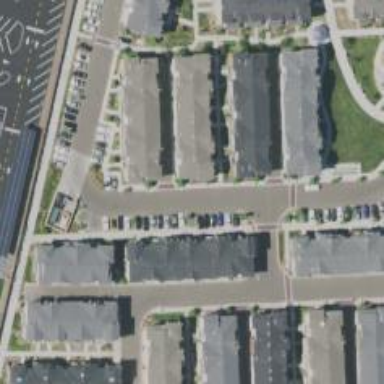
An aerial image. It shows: Living street.